Question: I'm having trouble reading in a file that contains an unusual character, in this case an arrow symbol: . Have tried specifying input file formats, eg:
'''
> scan('SMKA121212' , what="", sep="
", blank.lines.skip=T, fileEncoding="UTF-8")
Read 13 items
Warning message:
In scan(file, what, nmax, sep, dec, quote, skip, nlines, na.strings, :
invalid input found on input connection 'SMKA121212'
> scan('SMKA121212', what="", sep="
", blank.lines.skip=FALSE, encoding="UTF-8")
Read 1724 items
'''
(there are actually over 10k rows and the read is breaking on the arrow character)
I'm a little unclear about the difference between 'encoding' and 'fileEncoding' in terms of how R responds to characters it does not expect. Clarification might be useful.
Grateful for any advice on how to force R to read in full documents and perhaps just ignore characters that don't conform to a system.
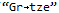
Answer: What I'm seeing in my text editor is the use of "|" as a separator rather than "
" and in line 1724 this sequence:
'''
kibbled [iGrtzei or igrutteni], pearl...
'''
There are two different accented characters that appear to be enclosing 'Grtze' and 'grutten' but the character you see was not displayed.
When I read it in on a Mac with:
'''
read.table("~/Downloads/lines/<PHONE>.txt", sep="|")
'''
The characters in question appear thusly:
'''
["Grtze" or "grutten"]
'''
So the 'arrow' you are seeing is ''. I have found that it is rather difficult to decipher what is meant by the various 'escaped' R output. The best place to look is the '?Quotes' page and there we learn that this is 32 or 26 decimal. You might want to try this as you input strategy and see how it goes:
'''
x <- read.table("yourpath/filename.txt", sep="|", stringsAsFactors=FALSE, allowEscapes = TRUE)
'''
If that is insufficient then try adding one of the encoding options "latin1", "UTF-8", "UTF-16" and if unsuccessful there are other Windows encodings yet to try.
When you get a message about a a lower number of elements it ususually means there is an unmatched quote or an embedded hash ("#"). You can add these parameters: 'quote="", comment.char=""'. If you want to see the effect of those additional comments you can use this:
'''
table(count.fields("yourpath/filename.txt", sep="|", stringsAsFactors=FALSE,
allowEscapes = TRUE, quote="", comment.char=""))
'''
There are further inspection maneuvers that let you see which lines are problems:
'''
which(count.fields("yourpath/filename.txt", sep="|", stringsAsFactors=FALSE,
allowEscapes = TRUE, quote="", comment.char="") == 28)
'''
There can be a mismatch between your locale and the default codings. You should report the results of 'sessionInfo()'
Encodings I have see mentioned as solving weird problems include "CP1252", "Latin2" (which is ISO-8859-2), but I have discovered that the list of encodings is larger than I expected:
'''
iconvlist() # 419 encodings
'''
If you know the organization that created the file then why not ask them?
From the first of the multiple zip files included in that "master" zip file, we see this resutl to my suggestion to use 'count.fields':
'''
table( count.fields("~/Downloads/SMKA12_2012archive/SMKA121212", quote="",
sep="|",comment.char="") )
#------------
15 27 28
1 10228 1
which( count.fields("~/Downloads/SMKA12_2012archive/SMKA121212", quote="", sep="|",comment.char="") ==15)
#[1] 1
which( count.fields("~/Downloads/SMKA12_2012archive/SMKA121212", quote="", sep="|",comment.char="") ==28)
#[1] 10230
'''
Reading these files on a Mac with R 3.0.1 and TextEdit.app. The first record appears to be not really a header but rather a notation, perhaps signifying the month of data recording:
000000000|||||||||||||||||||||||||||HMCUSTOMS CONTROL DATA|2012|12
The last record has a non-data trailing record that includes a final record count appended to it.
999999999| | | | | | | | | | | | | | | | | | | | | | | | | | |<PHONE>
So using skip= 1 and fill =TRUE should allow error free input.
'''
dat <- read.table("~/Downloads/SMKA12_2012archive/SMKA121212", quote="", sep="|",comment.char="", fill=TRUE, skip=1 , colClasses=c( rep("integer", 2), rep("character", 4), rep("integer", 24-7+1), rep("character", 3)))
> str(dat)
'data.frame': 10230 obs. of 27 variables:
$ V1 : int <PHONE> <PHONE> <PHONE> <PHONE> <PHONE> <PHONE> <PHONE> <PHONE> <PHONE> <PHONE> ...
$ V2 : int 0 0 0 0 0 0 0 0 0 0 ...
$ V3 : chr "00/00" "00/00" "01/12" "01/12" ...
$ V4 : chr "12/11" "12/11" "00/00" "00/00" ...
$ V5 : chr "00/00" "00/00" "01/12" "01/12" ...
$ V6 : chr "12/11" "12/11" "00/00" "00/00" ...
$ V7 : int 0 0 0 0 0 0 0 0 0 0 ...
$ V8 : int 150 150 150 150 150 150 150 150 150 150 ...
$ V9 : int 2 2 2 2 2 2 2 2 2 2 ...
$ V10: int 13 13 13 13 13 13 13 13 13 13 ...
$ V11: int 0 0 0 0 0 0 0 0 0 0 ...
$ V12: int 200 200 200 200 200 200 200 200 200 200 ...
$ V13: int 0 0 0 0 0 0 0 0 0 0 ...
$ V14: int 0 0 0 0 0 0 0 0 0 0 ...
$ V15: int 0 0 0 0 0 0 0 0 0 0 ...
$ V16: int 0 0 0 0 0 0 0 0 0 0 ...
$ V17: int 0 0 0 0 0 0 0 0 0 0 ...
$ V18: int 0 0 0 0 0 0 0 0 0 0 ...
$ V19: int 0 0 0 0 0 0 0 0 0 0 ...
$ V20: int 0 0 0 0 0 0 0 0 0 0 ...
$ V21: int 0 0 0 0 0 0 0 0 0 0 ...
$ V22: int 0 0 0 0 0 0 0 0 0 0 ...
$ V23: int 0 0 0 0 0 0 0 0 0 0 ...
$ V24: int 0 0 0 0 0 0 0 0 0 0 ...
$ V25: chr "KG " "KG " "KG " "KG " ...
$ V26: chr "NO " "NO " "NO " "NO " ...
$ V27: chr "Pure-bred breeding horses "| __truncated__ "Pure-bred breeding asses "| __truncated__ "Pure-bred breeding horses "| __truncated__ "Horses for slaughter "| __truncated__ ...
'''
As far as encoding issues I cannot give further insight:
'''
Encoding (readLines("~/Downloads/SMKA12_2012archive/SMKA121212", n=1))
#[1] "unknown"
'''